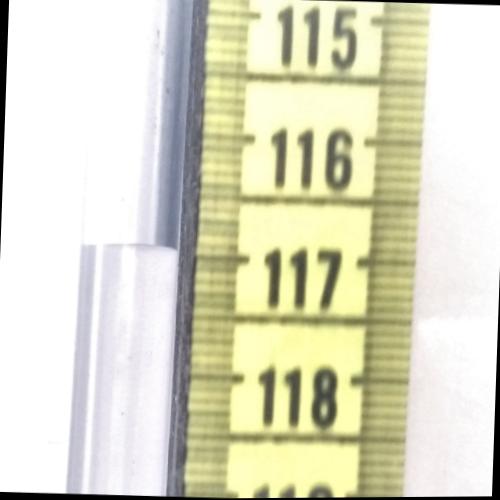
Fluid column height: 117.0 cm